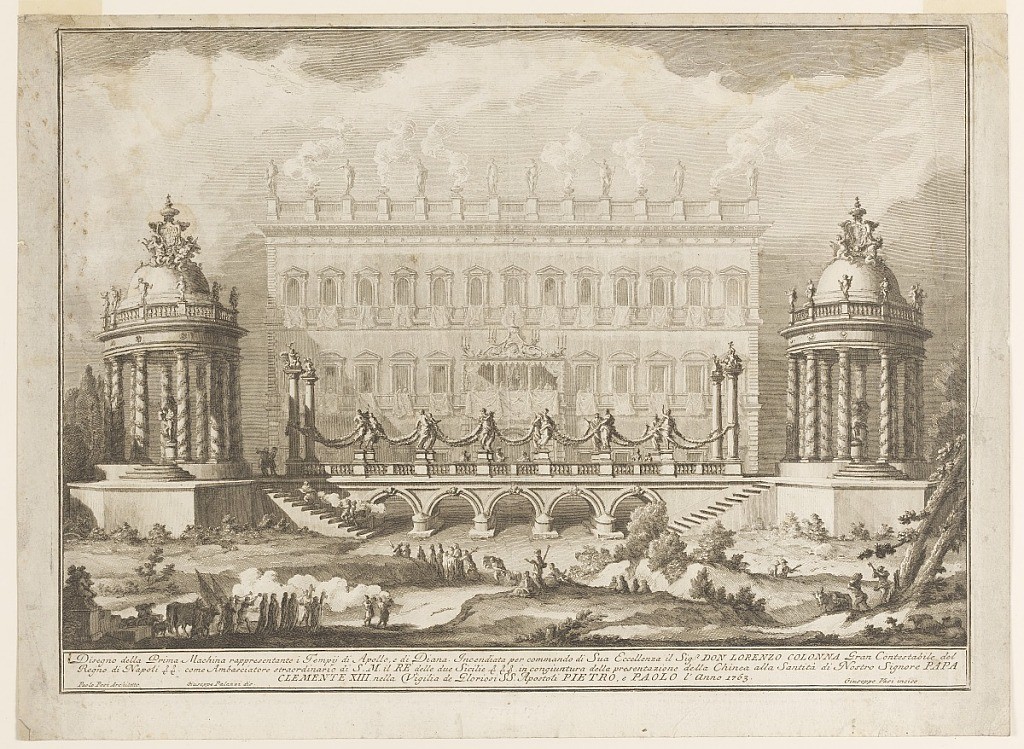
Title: The temples of Apollo and Diana built for the first day of the fireworks at SS. Peter and Paul by Paolo Posi
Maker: Giuseppe Vasi, Italian, 1710 – 1782
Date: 1763
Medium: Etching Paper; watemark: lily in double ovoid topped by V
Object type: Print
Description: Horizontal rectangle.  The two circular, domed temples, to which steps lead, are at left (Apollo) and right (Diana) and are connected by a bridge structure.  In the background is the Palazzo Franese, decorated for the celebration.  In the foreground, workers cut wood while other participants form a procession with smoking vessels.  Framing lines.  Bottom:  "Disegno della Prima Machina rappresentante i Temii...Incendiata per commando di Sua Eccelenza il Sigr DON LORENZO COLONNA Gran Contestabile de / Regno di Napoli S S come Amdella presentazione della Chinea alla Santita di Nostro Signore PAPA / CLEMENTE XIII, nella Vigilia de Gloriosi S. S. Apostoli PIETRO E PAOLO l'anno 1763" / "Paolo Posi Architetto"  "Giuseppe Palazzi dis."  "Giuseppe Vasi incise."